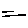
Label: line